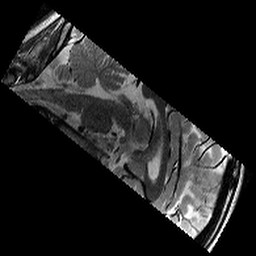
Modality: T2w
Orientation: sagittal
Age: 11
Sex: male
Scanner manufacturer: siemens
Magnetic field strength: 3 T
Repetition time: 9.23 s
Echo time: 0.067 s